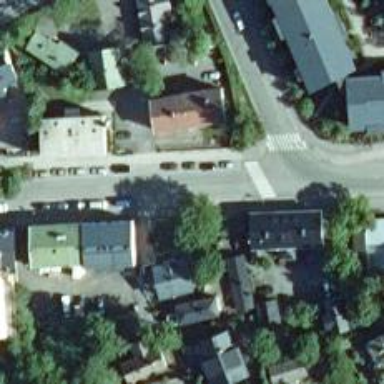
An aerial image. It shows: Road with "give way" sign.